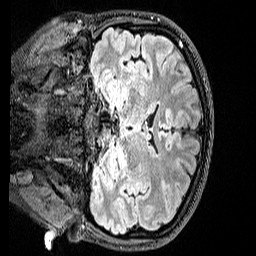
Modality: FLAIR
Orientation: coronal
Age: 21
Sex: female
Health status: healthy
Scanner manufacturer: siemens
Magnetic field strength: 3 T
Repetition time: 5 s
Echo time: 0.388 s